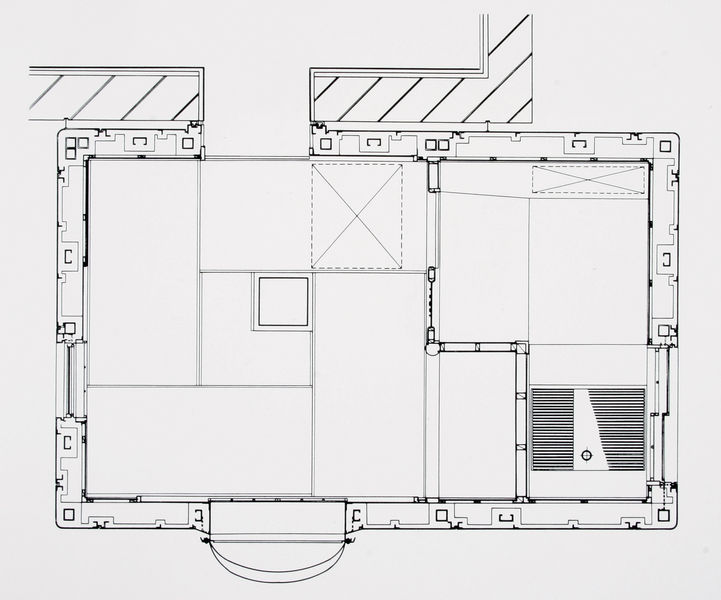
Titel: Grundriß des Raumes für die Teezeremonie
Künstler: Kisho Kurokawa
Standort: Kita-Saku (Japan)
Institution: Kapselhaus "K"
Schlagwörter: weiß, komposition, fenster, schwarz, skizze, zeichnung, gebäude, haus, architektur, bogen, türen, kette, grafik, graphik, linien, rechtecke, wände, eingang, rechteck, schraffur, schwarzweiß, schraffiert, entwurf, quadrate, plan, vorlage, quadrat, grundriss, innenräume, lageplan, halbbogen, gestrichelt